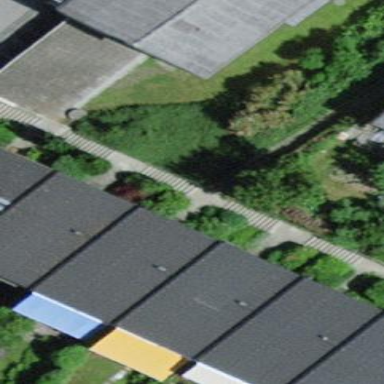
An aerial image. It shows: Terrace building.